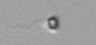
Label: nanoplankton_mix